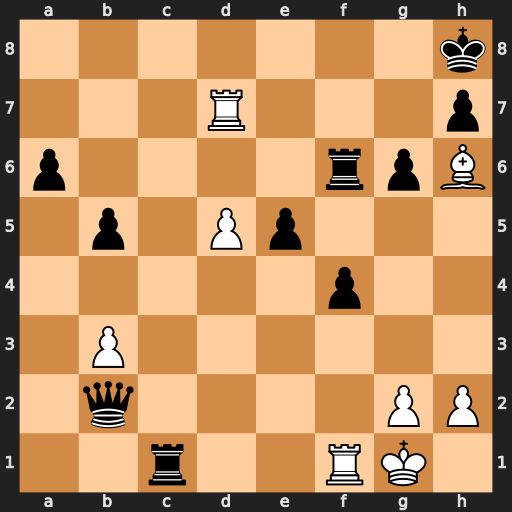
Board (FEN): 7k/3R3p/p4rpB/1p1Pp3/5p2/1P6/1q4PP/2r2RK1
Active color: w
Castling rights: -
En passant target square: -
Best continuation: Rd8+ Rf8 Rxf8#